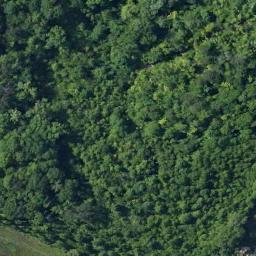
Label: forest